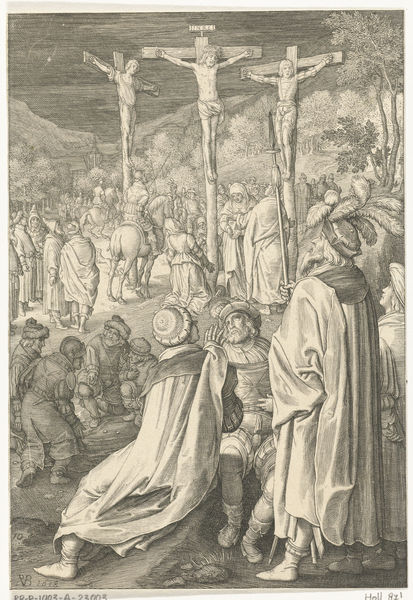
Titel: Kruisiging van Christus
Künstler: Nicolaes de Bruyn
Standort: Amsterdam
Institution: Rijksmuseum
Schlagwörter: stich, römer, dürer, kreuzigung christi